Field crop: maize
Growth stage: 2
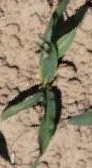
Species: maize